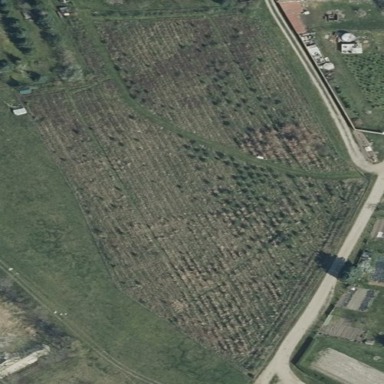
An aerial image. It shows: Plant nursery area.